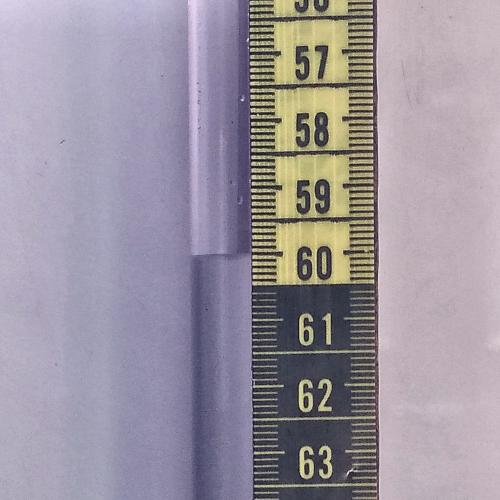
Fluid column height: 60.0 cm